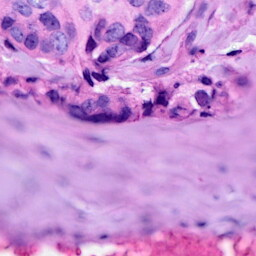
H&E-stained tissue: Breast